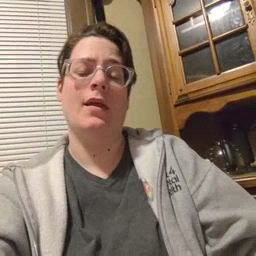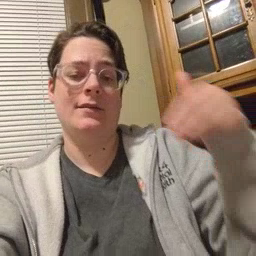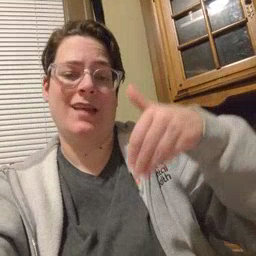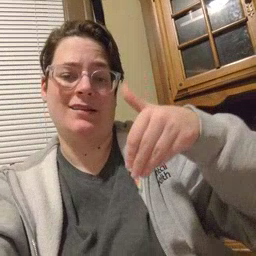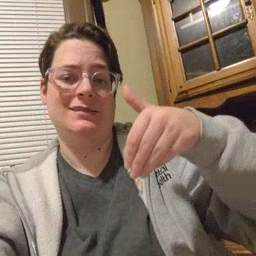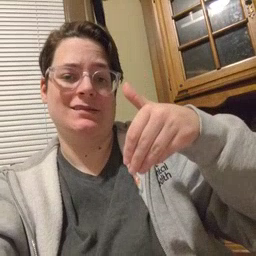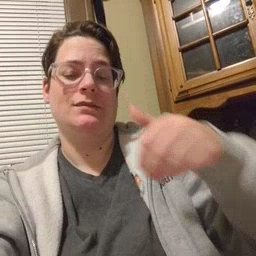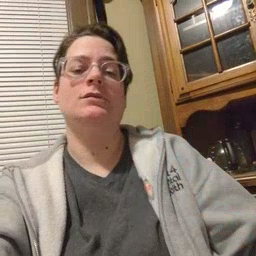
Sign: night